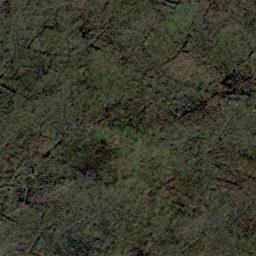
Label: forest